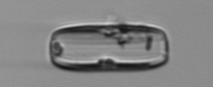
Label: Ephemera